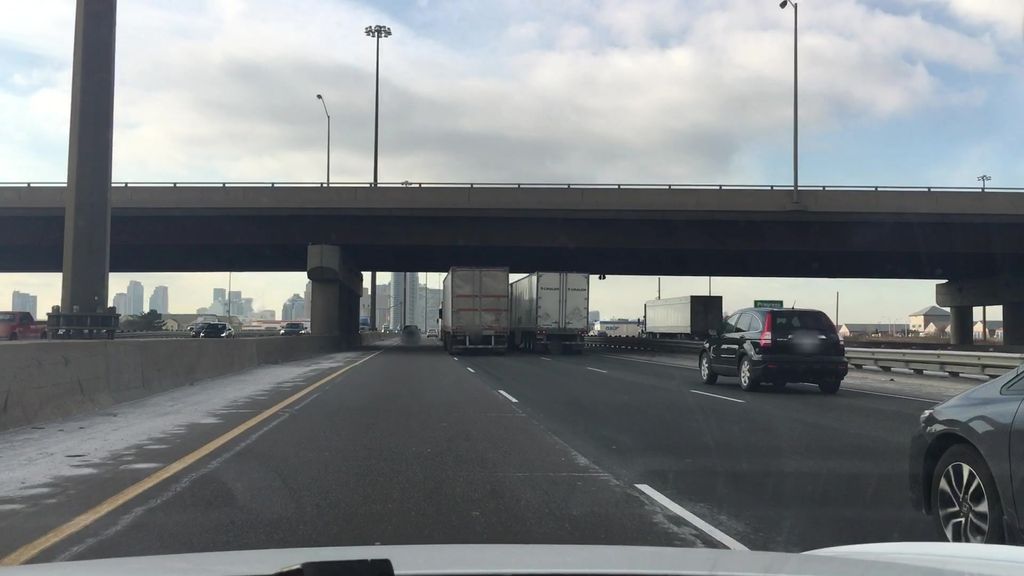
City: toronto